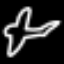
Label: airplane